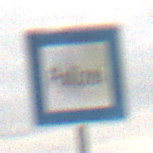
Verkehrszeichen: Polizei
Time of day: MorningAfternoon
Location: Outdoor (Nature)
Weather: Overcast
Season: NotSpecified
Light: Natural